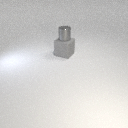
large gray rubber cube below small gray metal cylinder